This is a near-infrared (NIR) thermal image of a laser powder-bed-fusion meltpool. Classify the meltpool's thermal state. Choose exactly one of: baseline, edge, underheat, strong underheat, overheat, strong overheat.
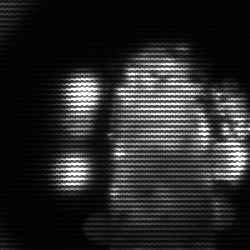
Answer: strong underheat